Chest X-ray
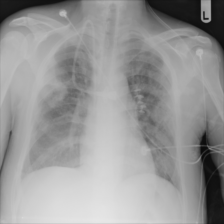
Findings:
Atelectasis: negative
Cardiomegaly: negative
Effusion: negative
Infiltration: negative
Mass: negative
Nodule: negative
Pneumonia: negative
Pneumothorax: negative
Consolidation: negative
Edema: negative
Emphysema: negative
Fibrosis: negative
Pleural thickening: negative
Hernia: negative